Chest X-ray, PA view. Patient: 65 years old, sex F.
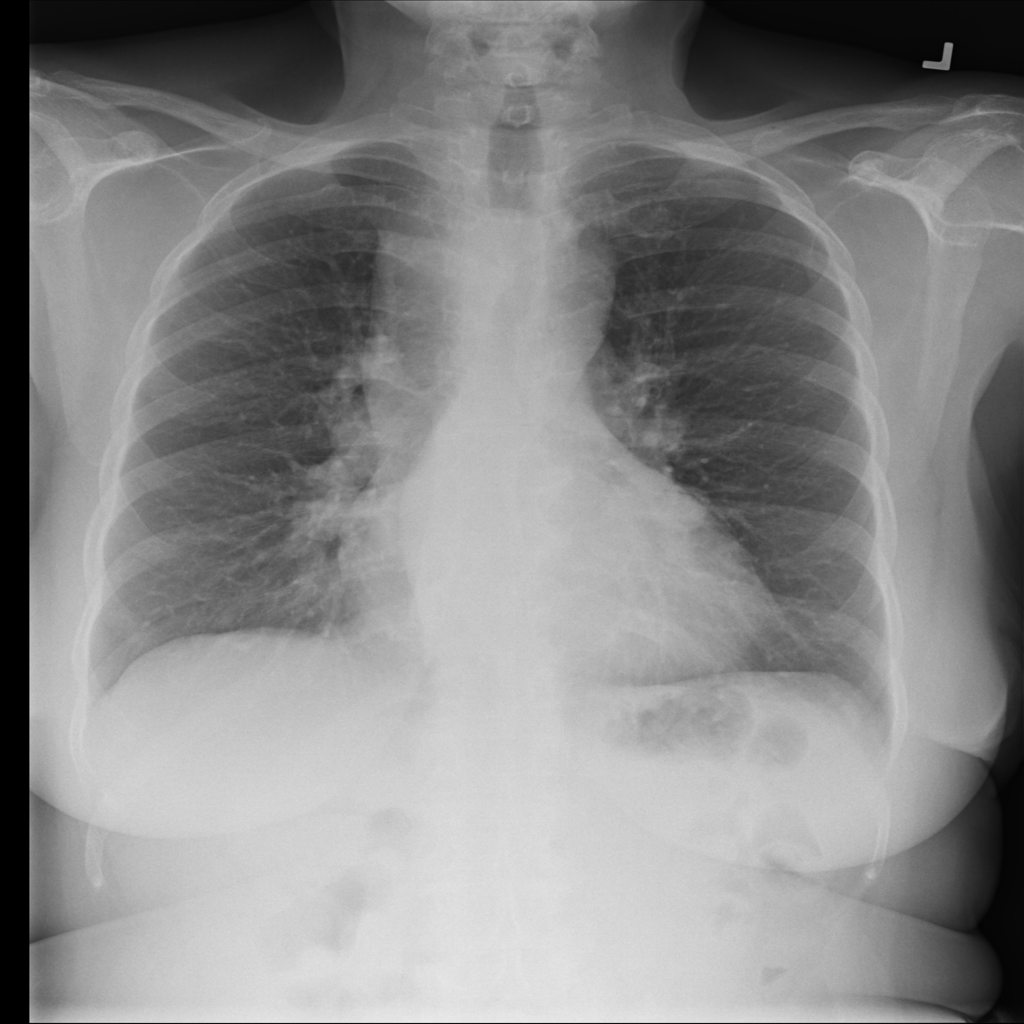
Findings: Mass